Fundus camera: zeiss
Shooting center: fovea
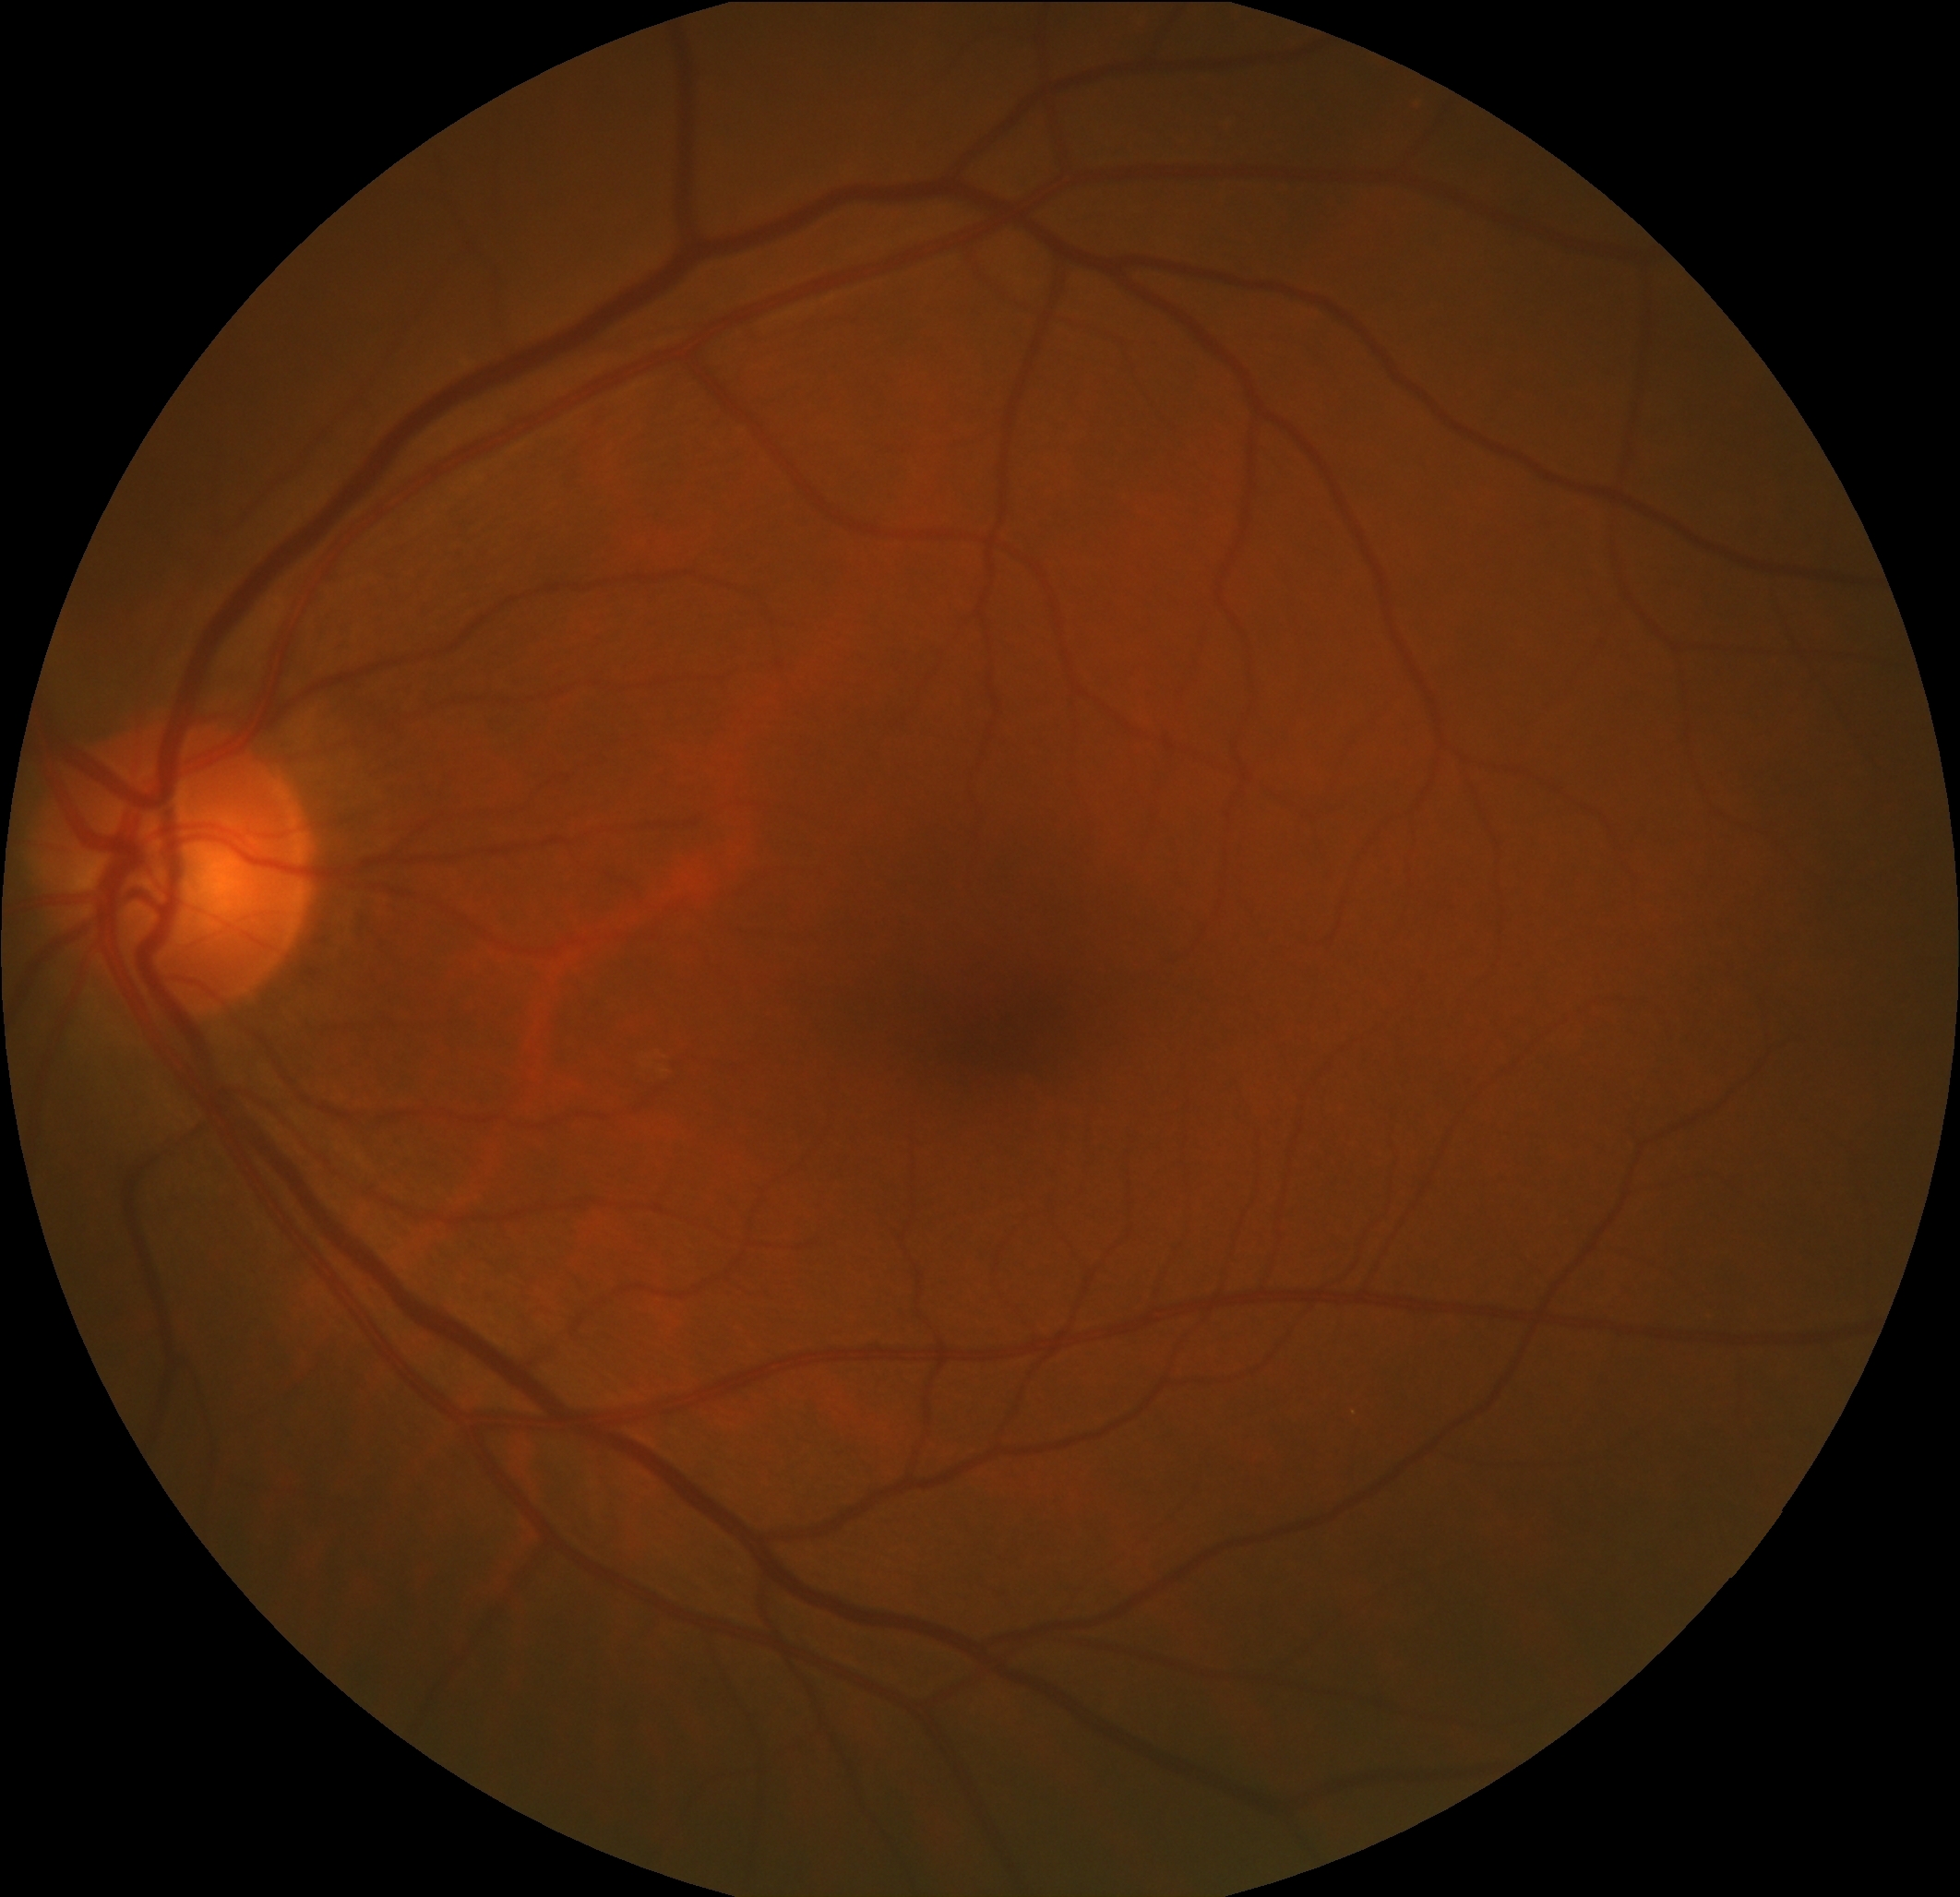
Pathologic myopia: no
Patchy retinal atrophy: absent
Retinal detachment: absent